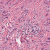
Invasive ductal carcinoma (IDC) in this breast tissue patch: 1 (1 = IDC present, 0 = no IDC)